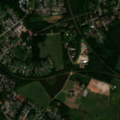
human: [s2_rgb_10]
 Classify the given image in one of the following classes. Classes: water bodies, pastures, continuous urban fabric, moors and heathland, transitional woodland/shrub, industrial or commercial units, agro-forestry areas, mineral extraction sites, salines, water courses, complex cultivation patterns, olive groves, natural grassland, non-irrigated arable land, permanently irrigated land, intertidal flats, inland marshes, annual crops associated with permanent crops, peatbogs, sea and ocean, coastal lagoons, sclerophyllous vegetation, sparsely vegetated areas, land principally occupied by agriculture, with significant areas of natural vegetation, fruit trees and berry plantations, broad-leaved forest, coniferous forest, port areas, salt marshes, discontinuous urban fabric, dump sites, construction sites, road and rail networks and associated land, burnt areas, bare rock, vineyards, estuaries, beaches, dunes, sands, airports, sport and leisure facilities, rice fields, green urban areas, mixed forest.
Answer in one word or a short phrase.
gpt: discontinuous urban fabric, non-irrigated arable land, land principally occupied by agriculture, with significant areas of natural vegetation, broad-leaved forest, mixed forest